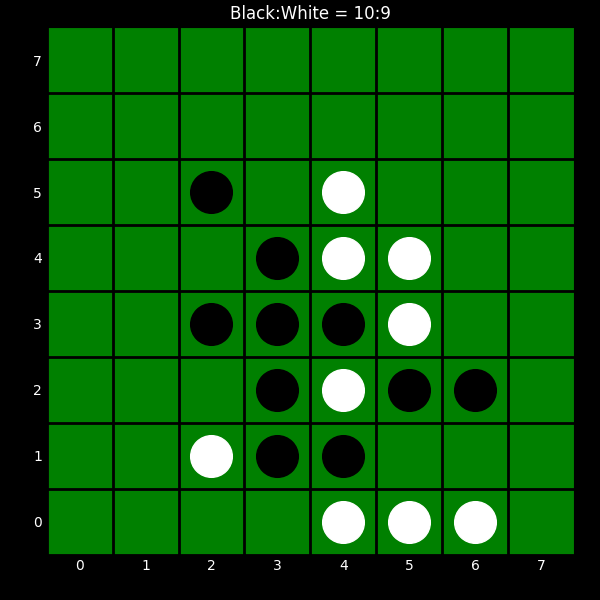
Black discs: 10
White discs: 9